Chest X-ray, PA view. Patient: 25 years old, sex F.
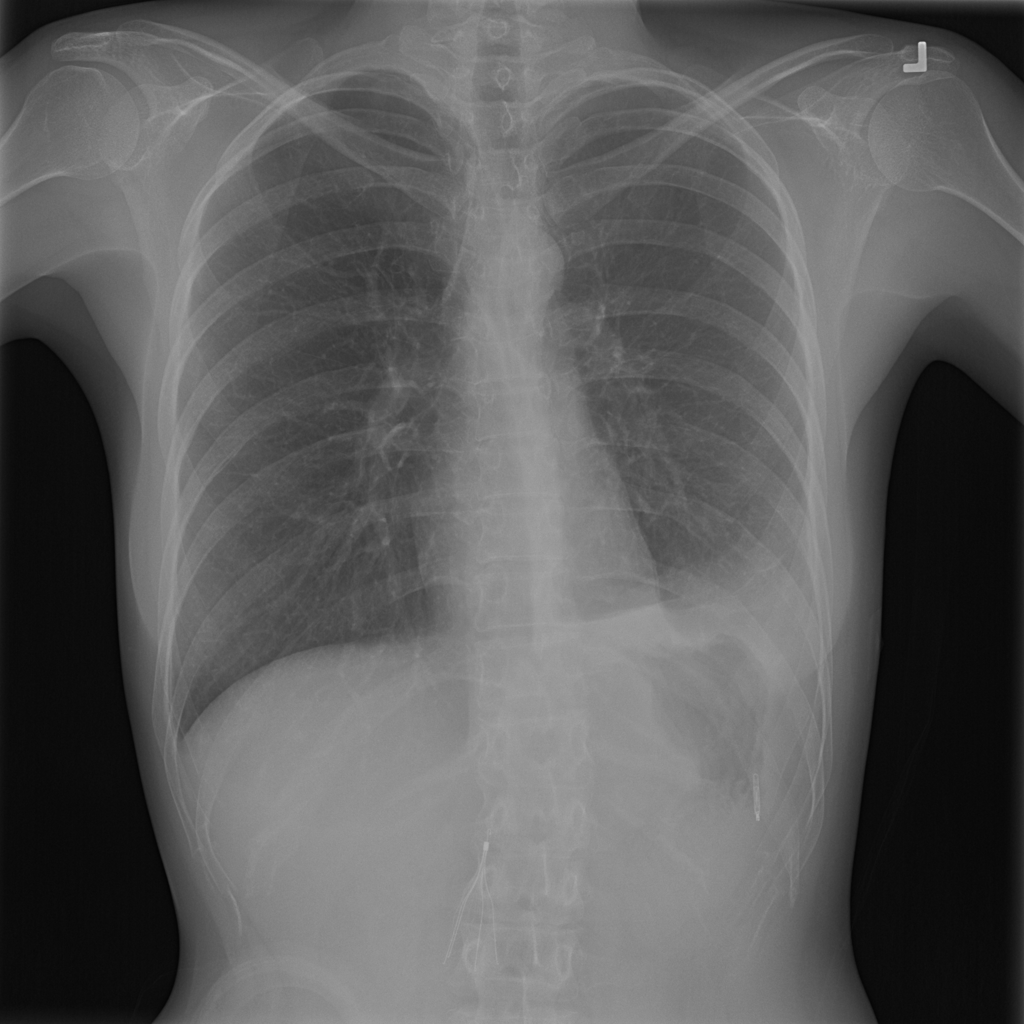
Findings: Atelectasis, Infiltration, Pleural_Thickening